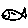
Label: fish